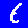
Digit: 6